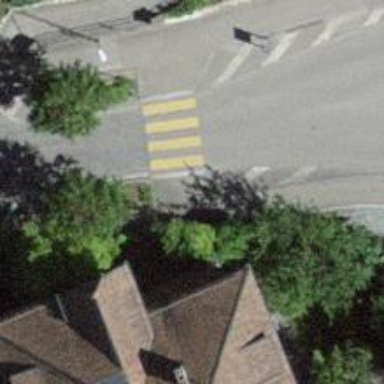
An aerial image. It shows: Zebra crossing on the road.